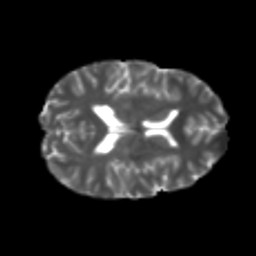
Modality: T2w
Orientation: axial
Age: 24
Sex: female
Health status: healthy
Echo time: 0.074 s